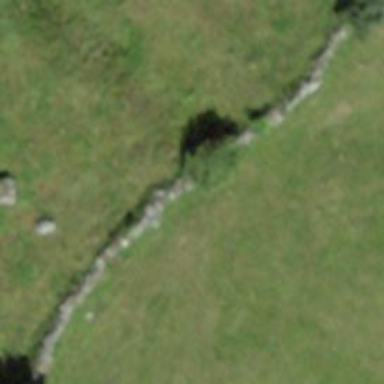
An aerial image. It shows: Wall made of dry stone.